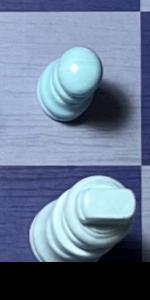
Label: King_White